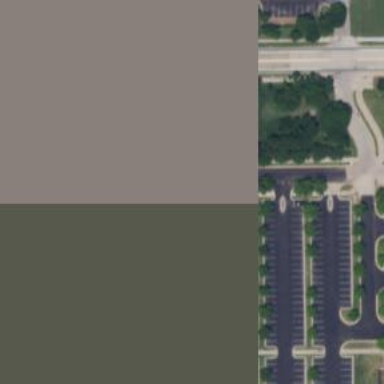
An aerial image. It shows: Parking space is available.